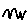
Label: zigzag